Question: I have a social network that is wanting to implement a chat room for a specific group of users. I am looking for a very simple non third party chat where preferably the user's name is automatically used in the chat based off of their authorized id that is used when they log into the site ( so auto sync logins ) If anyone knows of a VERY simple one where you just type in your name and chat, that would work as well.
Here is a visual example of what I am looking for. This is a screen shot used from a third party chat I used - functionality and visual wise its perfect, except that you have to sign in to their site to use it.

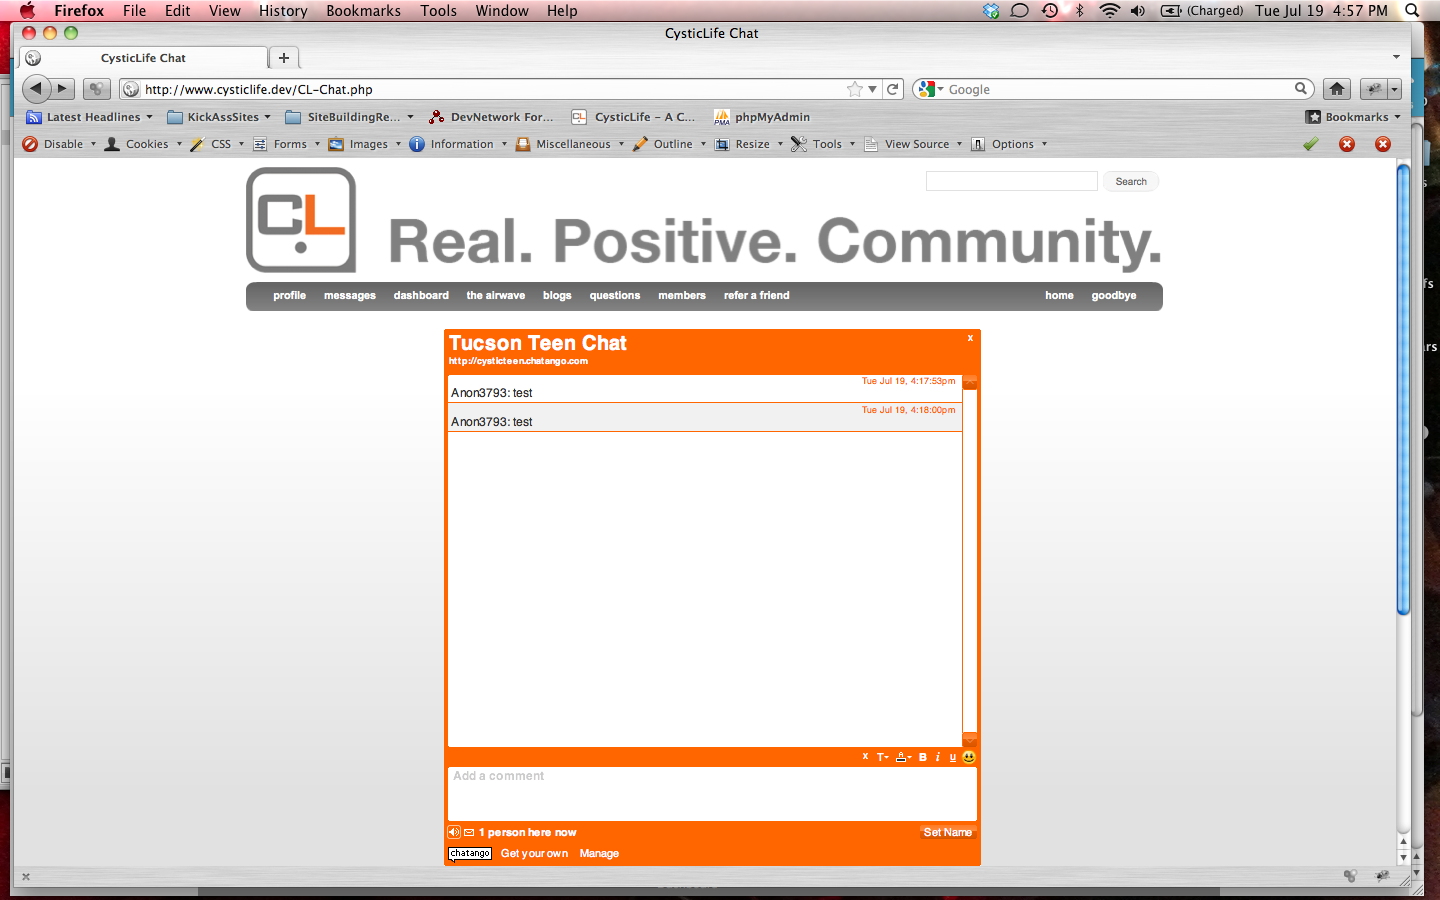
Answer: I know its a crappy answer, but I would build it myself. The hard part is the push from the server, I would check out <URL>, since long running persistent connections will bring most classic servers to their knees pretty quick. But once you have that down, the rest of it is pretty simple, and you have the benefit of tight integration with your app.
RESPONSE TO THE QUESTION IN THE COMMENTS: depends on what your platform is. For example, I know ASP.net will do 4 workers per core. So on a quad you get 16 workers that are serving all of your non static requests. So if you were on a 4 core server, 16 users with persistent connections would completely block anyone else from being able to hit the server. Ruby and python get a bit more complicated, but usually the number would be even lower. I honestly don't know enough about how php works at that level, but I would imagine the story would be similar.
Now, newer servers have a feature called asynchronous request processing, where instead of each worker blocking when in use, each working blocks only when they are actively sending or receiving. Because of that, persistent connections don't matter anywhere near as much, because it doesn't really matter how long the connection stays open, it only matters when you are actually doing something.
All that being said, from what it sounds like, Ians answer is probably more appropriate for your situation. But again, that is because jabber was designed specifically for persistent connections.